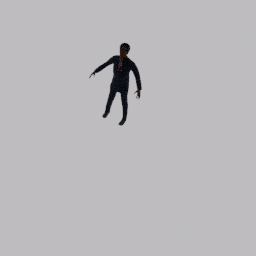
Label: people